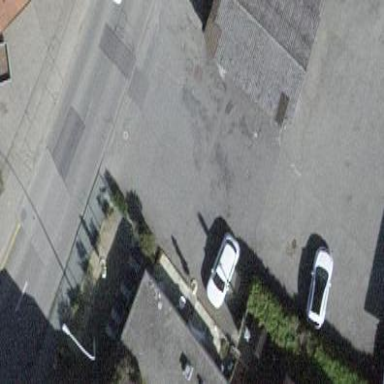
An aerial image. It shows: Street side parking area.